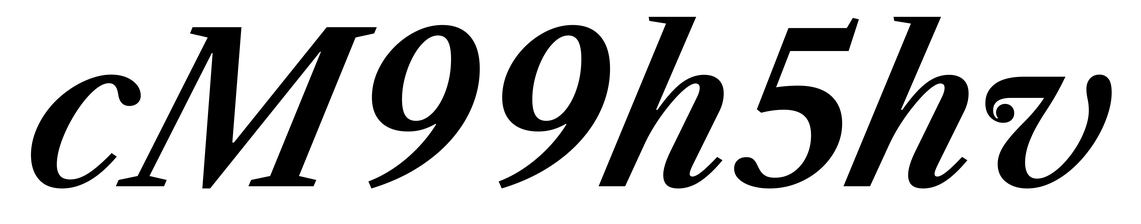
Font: LibreCaslonText-Italic_SemiBold_Italic